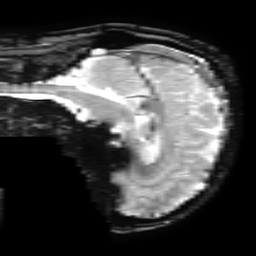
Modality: T2starw
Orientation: sagittal
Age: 31
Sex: male
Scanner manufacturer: ge
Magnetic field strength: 3 T
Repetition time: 0.65 s
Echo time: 0.02 s